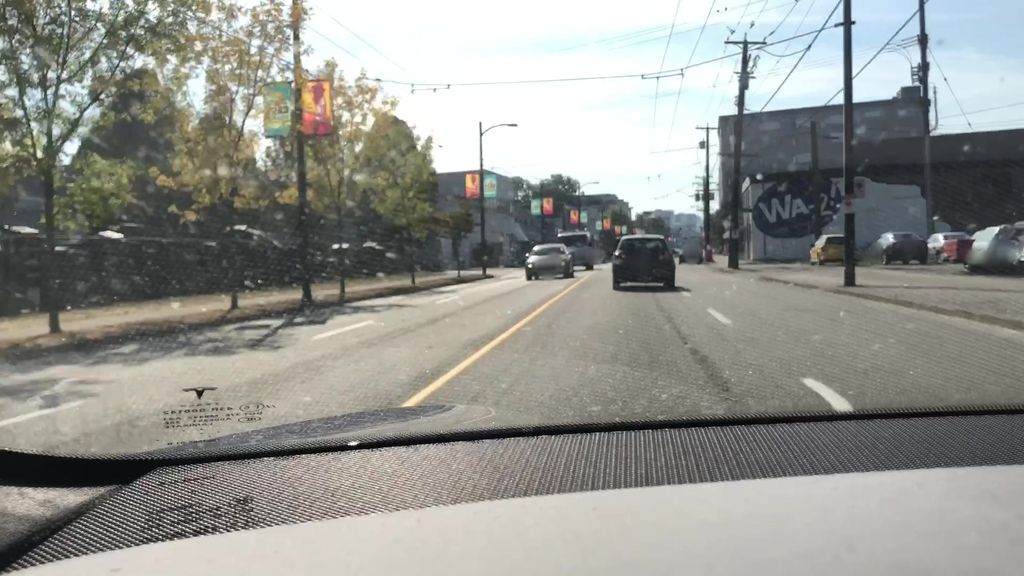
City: vancouver